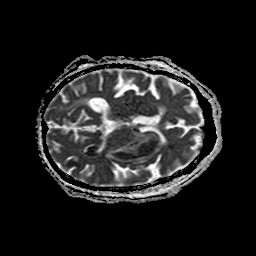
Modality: ADC
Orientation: axial
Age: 69
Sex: female
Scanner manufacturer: philips
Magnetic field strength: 1.5 T
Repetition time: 3.844 s
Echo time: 0.09719 s